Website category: book
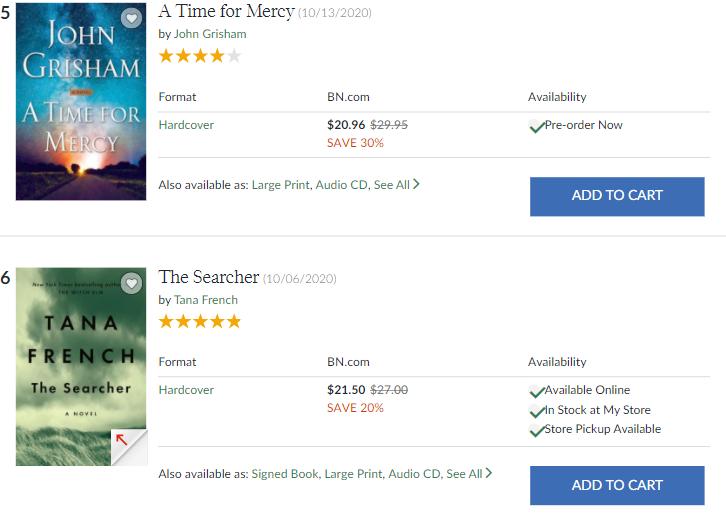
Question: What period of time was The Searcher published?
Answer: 10/06/2020

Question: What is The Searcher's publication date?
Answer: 10/06/2020

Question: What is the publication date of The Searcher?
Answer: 10/06/2020

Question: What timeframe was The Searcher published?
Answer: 10/06/2020

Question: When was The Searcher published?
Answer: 10/06/2020

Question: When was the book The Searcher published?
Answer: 10/06/2020

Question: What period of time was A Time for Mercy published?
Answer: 10/13/2020

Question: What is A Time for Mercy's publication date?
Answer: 10/13/2020

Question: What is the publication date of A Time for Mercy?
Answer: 10/13/2020

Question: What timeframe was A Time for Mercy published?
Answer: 10/13/2020

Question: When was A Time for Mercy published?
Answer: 10/13/2020

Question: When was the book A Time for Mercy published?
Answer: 10/13/2020

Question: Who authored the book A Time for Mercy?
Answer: John Grisham

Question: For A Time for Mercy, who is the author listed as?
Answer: John Grisham

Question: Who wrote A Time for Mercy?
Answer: John Grisham

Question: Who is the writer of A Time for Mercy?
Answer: John Grisham

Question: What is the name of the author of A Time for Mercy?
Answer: John Grisham

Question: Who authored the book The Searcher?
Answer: Tana French

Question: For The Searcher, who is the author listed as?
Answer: Tana French

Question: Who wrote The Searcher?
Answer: Tana French

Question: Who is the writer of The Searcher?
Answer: Tana French

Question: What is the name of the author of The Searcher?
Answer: Tana French

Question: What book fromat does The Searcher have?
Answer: Hardcover

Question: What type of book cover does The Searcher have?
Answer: Hardcover

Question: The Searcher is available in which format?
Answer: Hardcover

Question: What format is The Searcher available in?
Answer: Hardcover

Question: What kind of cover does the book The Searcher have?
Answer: Hardcover

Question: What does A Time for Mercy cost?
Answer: $20.96

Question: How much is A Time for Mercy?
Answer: $20.96

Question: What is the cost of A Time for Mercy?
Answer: $20.96

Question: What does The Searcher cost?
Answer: $21.50

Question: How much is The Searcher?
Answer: $21.50

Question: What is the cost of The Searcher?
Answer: $21.50

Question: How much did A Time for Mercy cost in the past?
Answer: $29.95

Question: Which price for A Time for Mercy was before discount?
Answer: $29.95

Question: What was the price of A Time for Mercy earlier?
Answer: $29.95

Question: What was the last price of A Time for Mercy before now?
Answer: $29.95

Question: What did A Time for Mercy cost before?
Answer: $29.95

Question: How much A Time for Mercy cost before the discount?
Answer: $29.95

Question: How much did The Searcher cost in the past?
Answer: $27.00

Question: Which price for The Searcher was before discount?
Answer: $27.00

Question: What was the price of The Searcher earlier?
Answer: $27.00

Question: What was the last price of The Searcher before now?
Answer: $27.00

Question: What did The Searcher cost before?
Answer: $27.00

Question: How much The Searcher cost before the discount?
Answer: $27.00

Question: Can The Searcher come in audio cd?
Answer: yes

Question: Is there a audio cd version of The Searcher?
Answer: yes

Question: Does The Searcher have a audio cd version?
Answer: yes

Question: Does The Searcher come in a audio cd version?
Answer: yes

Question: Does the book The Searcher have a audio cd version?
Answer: yes

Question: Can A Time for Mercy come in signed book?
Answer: no

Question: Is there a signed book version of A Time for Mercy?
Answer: no

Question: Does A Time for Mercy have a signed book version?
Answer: no

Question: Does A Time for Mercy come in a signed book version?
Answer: no

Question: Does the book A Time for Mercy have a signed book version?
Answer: no

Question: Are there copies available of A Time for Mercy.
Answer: no

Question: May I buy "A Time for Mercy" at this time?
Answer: no

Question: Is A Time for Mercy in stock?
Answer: no

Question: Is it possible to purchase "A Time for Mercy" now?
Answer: no

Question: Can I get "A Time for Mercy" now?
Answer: no

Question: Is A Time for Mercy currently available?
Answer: no

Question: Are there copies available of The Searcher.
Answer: yes

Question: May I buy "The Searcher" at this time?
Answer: yes

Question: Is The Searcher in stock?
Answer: yes